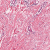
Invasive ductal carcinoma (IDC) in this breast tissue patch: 0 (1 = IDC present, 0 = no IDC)